Question: In my xsd schema, there is one particular regex '<xs:pattern value="(?!TR)[A-Z]{2}"/>' pattern which causes an error. I want just ignore 'TR' and match all other country codes. Although the regular expression works fine in several online editors, Eclipse says:
> InvalidRegex: Pattern value '(?!TR)[A-Z]{2}' is not a valid regular expression. The reported error was: 'This expression is not supported in the current option setting.'
Despite it's a simple expression, cannot figure that out why it cannot be validated. With this error, I cannot deploy xsd file to the service bus. Is there a problem about aclipse itself or sth else?
all advises are much appreciated!

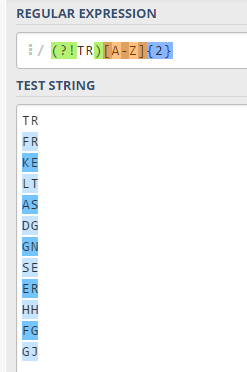
Answer: <URL> does not support lookarounds. The non-lookaround version of your regex is
'''
[A-SU-Z][A-Z]|[A-Z][A-QS-Z]
'''
Or, using the <URL>:
'''
[A-Z-[T]][A-Z]|[A-Z][A-Z-[R]]
'''
See the <URL>
Just note I used '^' and '$' in the demo only because the flavor is PCRE there. In XSD 'pattern', the regex is anchored by default, no '^' and '$' are necessary.
:
- '[A-SU-Z]''- any uppercase ASCII letter other than'- '[A-Z]'- '|'- '[A-Z]'- '[A-QS-Z]''[A-Z-[R]]''R'